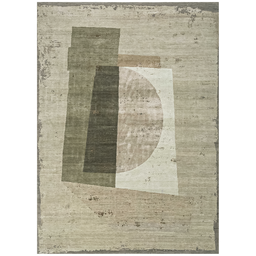
Label: decoration